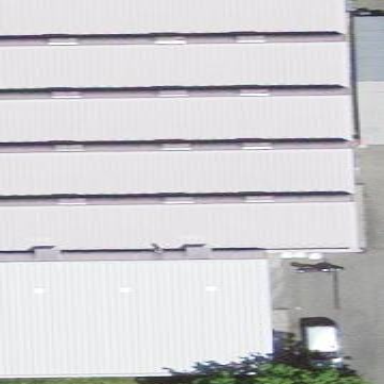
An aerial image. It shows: Industrial building.